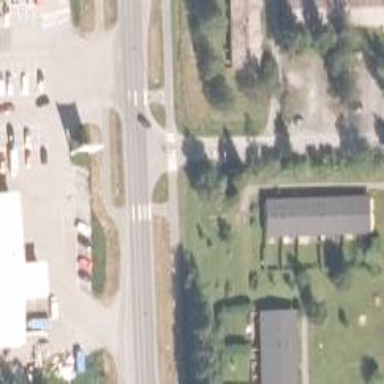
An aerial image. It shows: Asphalt cycleway.